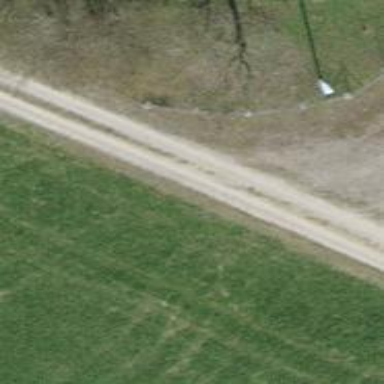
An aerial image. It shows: Track road.